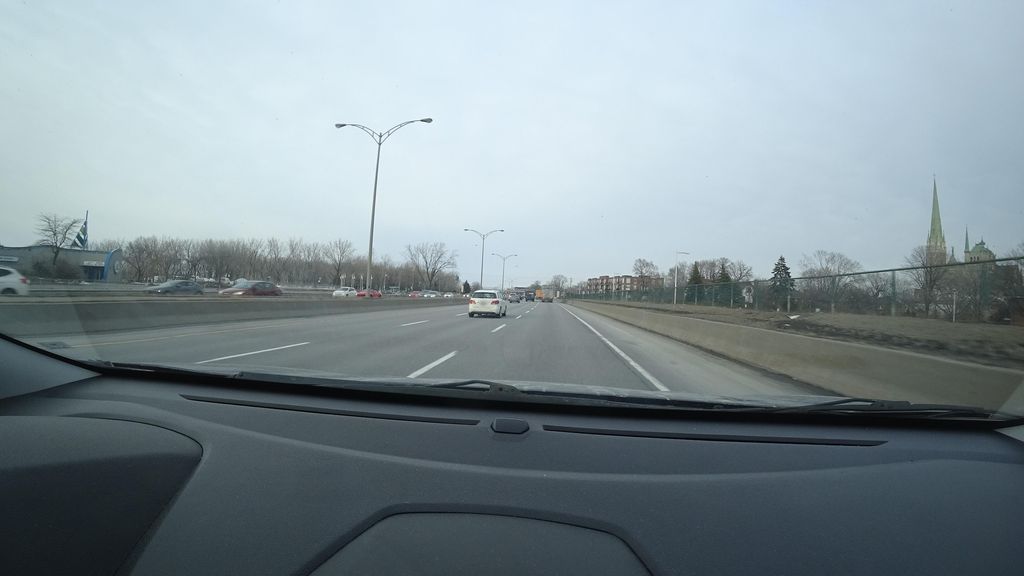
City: montreal